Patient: sex M, age 46
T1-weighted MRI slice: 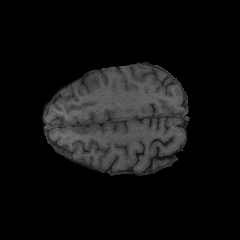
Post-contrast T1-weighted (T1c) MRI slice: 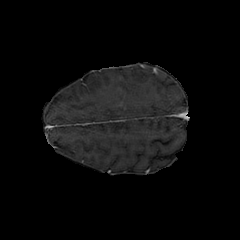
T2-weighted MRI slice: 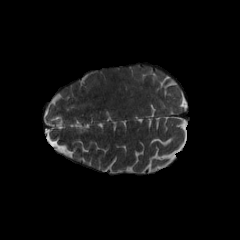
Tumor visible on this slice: no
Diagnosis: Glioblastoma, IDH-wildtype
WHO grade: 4